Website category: phone
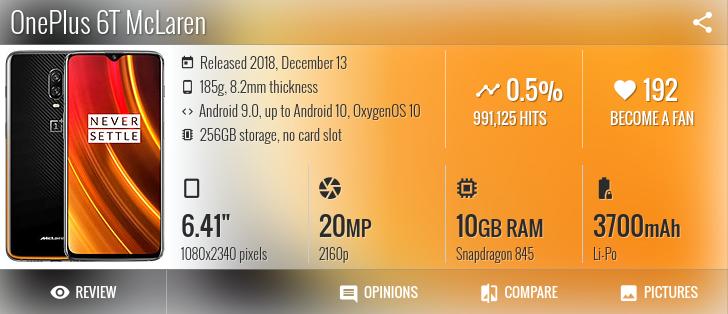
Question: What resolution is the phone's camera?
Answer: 2160p

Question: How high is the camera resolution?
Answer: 2160p

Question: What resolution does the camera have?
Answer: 2160p

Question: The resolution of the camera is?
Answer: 2160p

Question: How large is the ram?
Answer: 10 GB RAM

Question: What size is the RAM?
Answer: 10 GB RAM

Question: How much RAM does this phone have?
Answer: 10 GB RAM

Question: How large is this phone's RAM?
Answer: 10 GB RAM

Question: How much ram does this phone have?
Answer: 10 GB RAM

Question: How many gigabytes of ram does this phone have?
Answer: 10 GB RAM

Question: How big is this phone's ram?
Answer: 10 GB RAM

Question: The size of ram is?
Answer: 10 GB RAM

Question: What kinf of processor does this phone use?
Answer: Snapdragon 845

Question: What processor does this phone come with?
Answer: Snapdragon 845

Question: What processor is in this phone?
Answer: Snapdragon 845

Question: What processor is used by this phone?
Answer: Snapdragon 845

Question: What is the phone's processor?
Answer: Snapdragon 845

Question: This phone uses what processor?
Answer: Snapdragon 845

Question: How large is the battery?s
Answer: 3700 mAh

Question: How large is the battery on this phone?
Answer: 3700 mAh

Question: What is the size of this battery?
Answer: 3700 mAh

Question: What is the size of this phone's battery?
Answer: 3700 mAh

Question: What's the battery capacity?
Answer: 3700 mAh

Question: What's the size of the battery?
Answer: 3700 mAh

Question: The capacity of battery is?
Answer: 3700 mAh